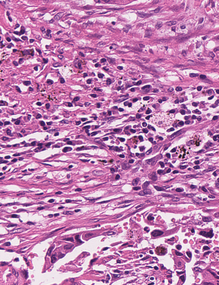
Tumor epithelial tissue: no
Tumor-associated stroma tissue: yes
Normal tissue: no